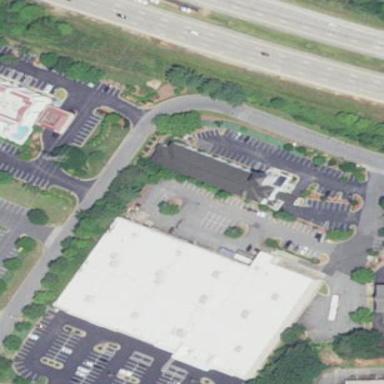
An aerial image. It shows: Retail building.